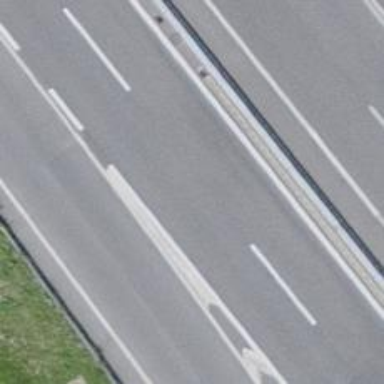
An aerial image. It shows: Asphalt motorway.